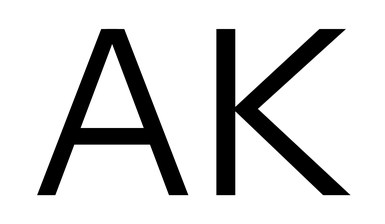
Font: InstrumentSans_Regular